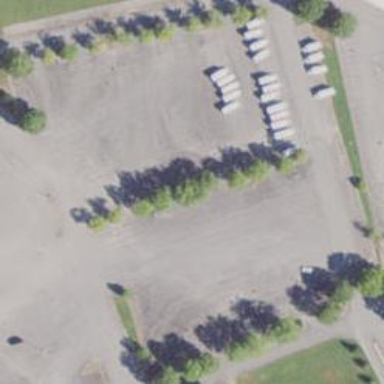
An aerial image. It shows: Parking area with surface.